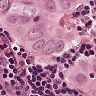
Metastatic tissue present: yes